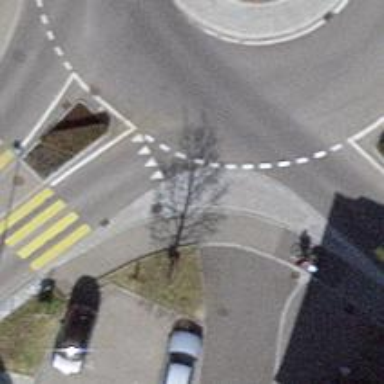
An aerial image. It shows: Road with "give way" sign.